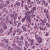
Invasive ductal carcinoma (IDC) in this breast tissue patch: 1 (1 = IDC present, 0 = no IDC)